Question: I try to avoid Dart to generate symbolic links (to 'packages') in each folder/sub-folder. For example, in 'pubspec.yaml' I add 'polymer' package and run 'pub get'. After that I got:

Now each folder has 'packages' symbolic link! As I understand it's because to ensure that we can use 'package:..' statement in any Dart file in any subdirectory.
I've already read the following topic (<URL>, but it was created 2 years ago. Maybe something new here? How can I specify folders to exclude generating links by 'pub'?
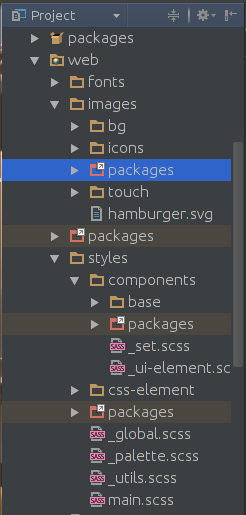
Answer: These symlinks are necessary for many tools. You can use the experimental command line option '--no-package-symlinks' for 'pub get'/'pub upgrade' to disable symlink creation. I tried this a while ago but the DartEditor debugger stopped working (see <URL>.
There are plans to get rid of symlinks entirely. A <URL>.
No 'packages' directory and no symlinks might become default with Dart 1.13.